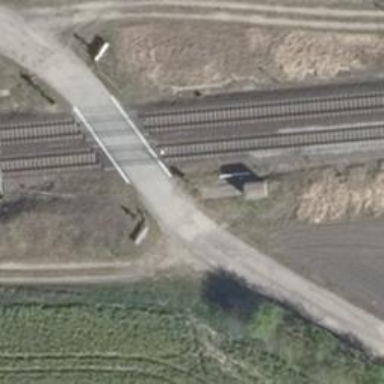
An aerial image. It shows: Railway level crossing.